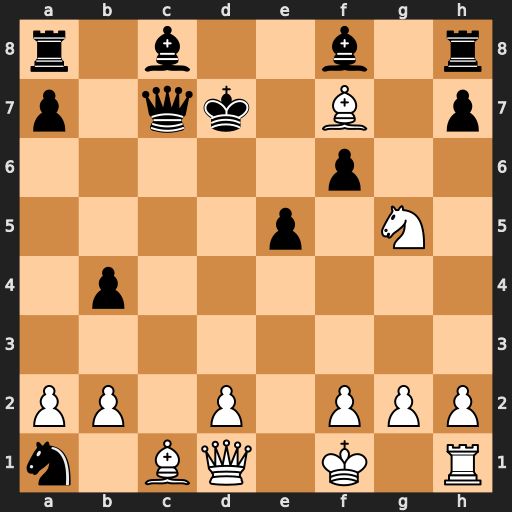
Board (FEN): r1b2b1r/p1qk1B1p/5p2/4p1N1/1p6/8/PP1P1PPP/n1BQ1K1R
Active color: w
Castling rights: -
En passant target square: -
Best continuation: Qa4+ Qc6 Be8+ Kxe8 Qxc6+